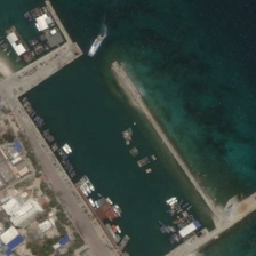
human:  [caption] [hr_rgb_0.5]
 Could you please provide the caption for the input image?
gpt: Some boats are in the harbor near several buildings.

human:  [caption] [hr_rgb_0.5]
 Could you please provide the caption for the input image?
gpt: Some of the ships were parked in ports near some buildings.

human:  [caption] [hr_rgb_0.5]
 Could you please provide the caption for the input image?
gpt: The water beside the port is dark green.

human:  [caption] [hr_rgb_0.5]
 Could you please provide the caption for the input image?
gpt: The water by the harbor is black green.

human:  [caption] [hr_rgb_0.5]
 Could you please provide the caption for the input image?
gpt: Some boats are in a harbour near some buildings.